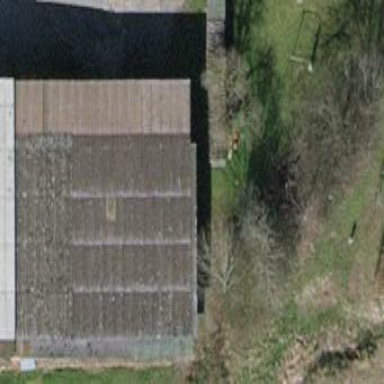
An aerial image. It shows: Barn.